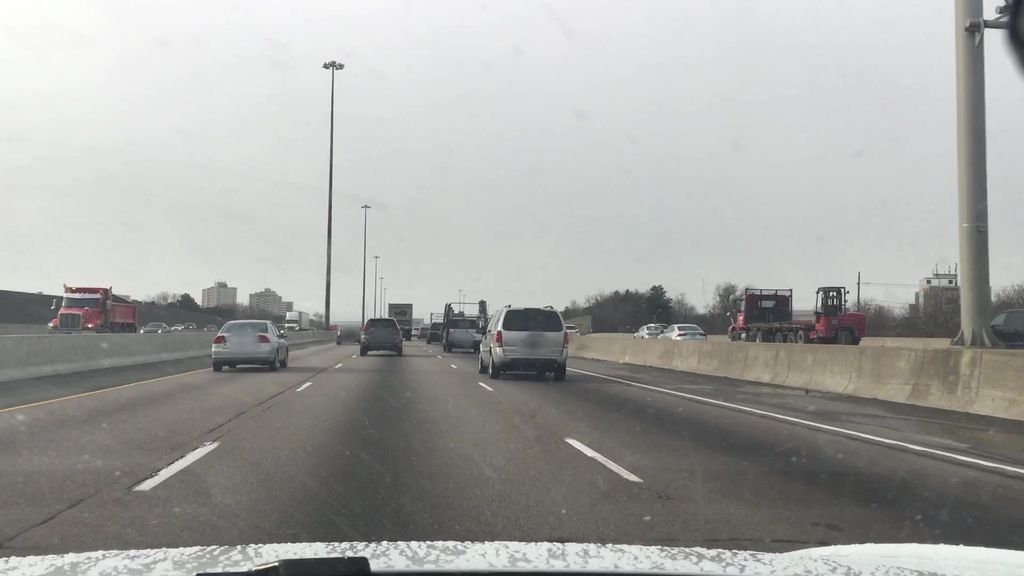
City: toronto